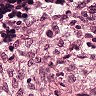
Metastatic tissue present: no